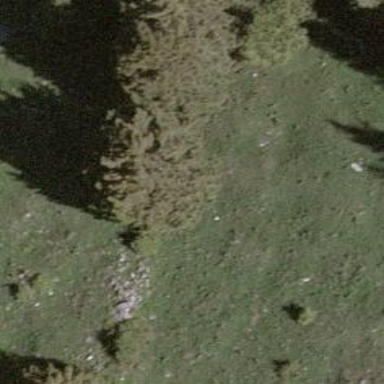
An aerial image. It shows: Single tag "natural: tree."